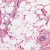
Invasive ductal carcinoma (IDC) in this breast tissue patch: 0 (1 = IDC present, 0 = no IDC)